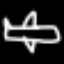
Label: airplane